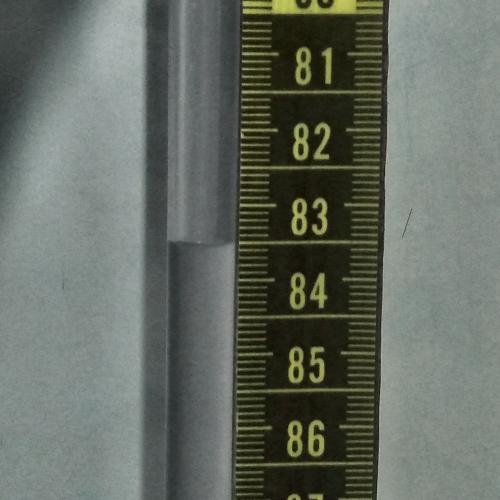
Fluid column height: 83.5 cm